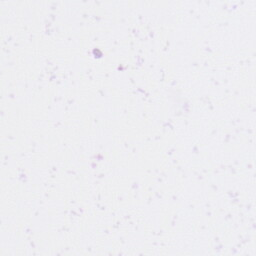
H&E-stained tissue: Skin